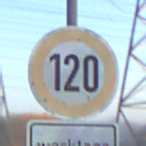
Verkehrszeichen: Geschwindigkeit120
Zusatzzeichen unten: ZeitangabenMitBeschraenkungAufWochentage1
Umgebung: Outdoor, Nature
Tageszeit: Dawn
Wetter: Clear
Licht: Natural
Jahreszeit: NotSpecified
Kontrast: LowContrast